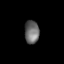
Tissue: lung
Cell type: T cells
Senescence score: 0.2118
Nuclear area (px): 328
Mean DAPI intensity: 106.378